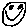
Label: smiley face